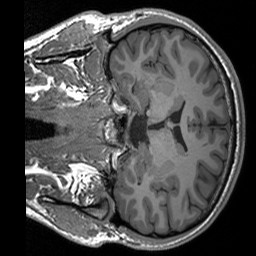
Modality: T1w
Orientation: coronal
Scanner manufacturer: siemens
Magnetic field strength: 3 T
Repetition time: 1.76 s
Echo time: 0.0022 s